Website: apple
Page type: address-validator
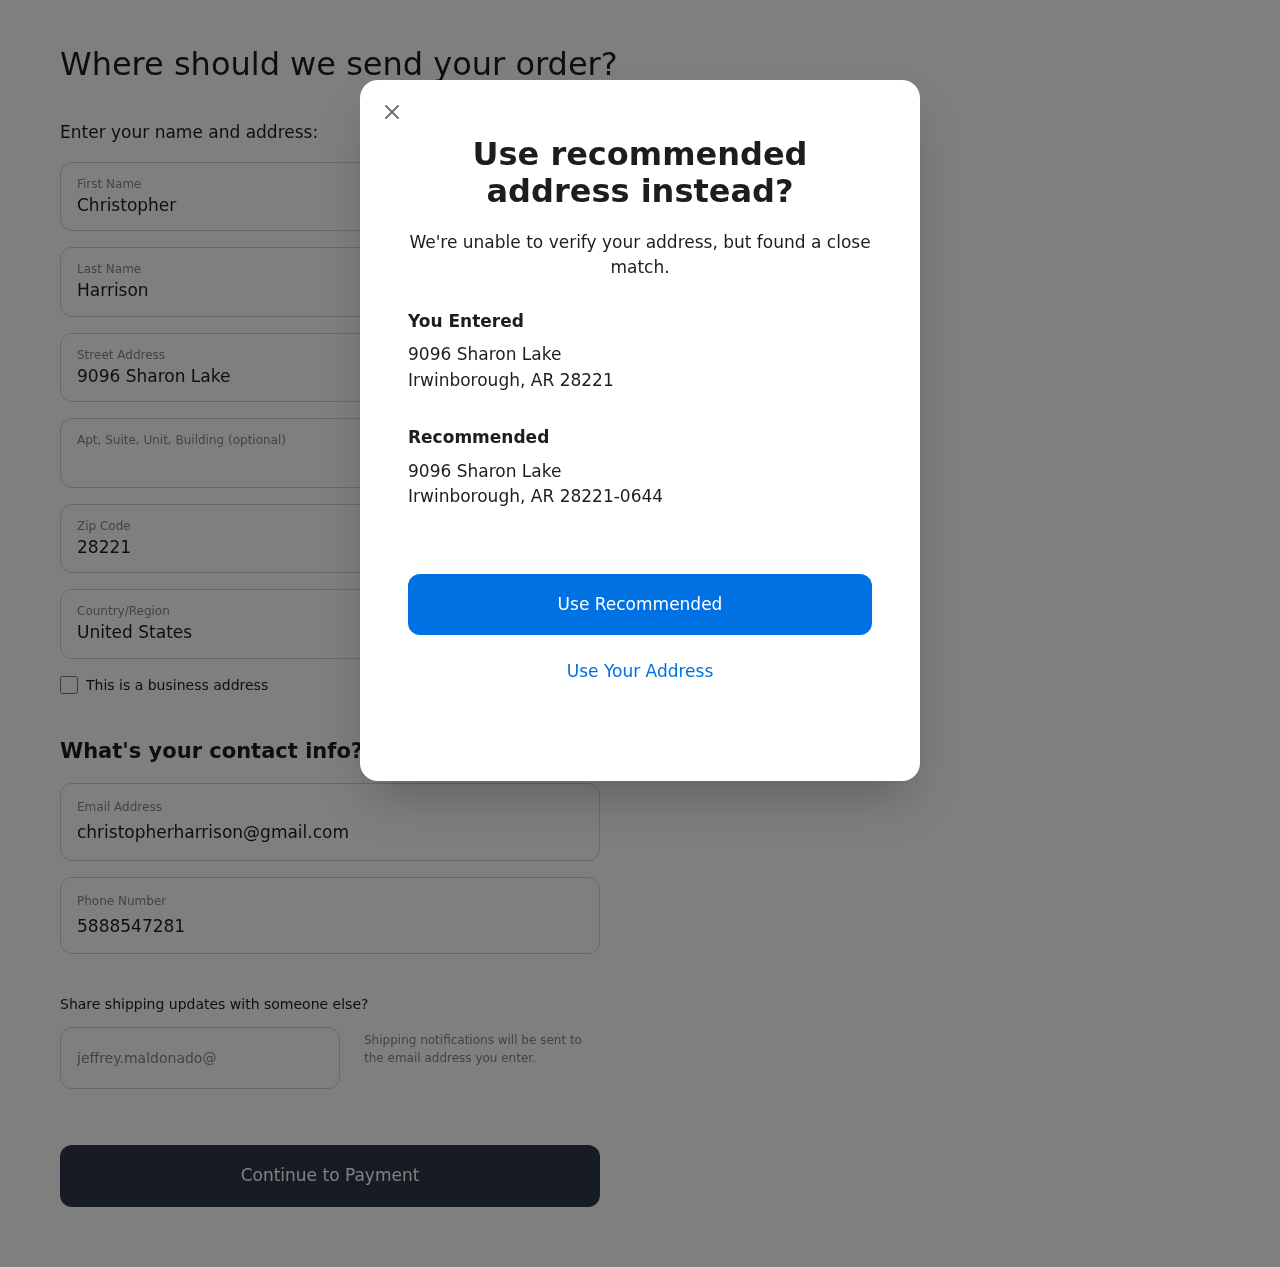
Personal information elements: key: PII_CITY
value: Irwinborough
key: PII_COUNTRY
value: United States
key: PII_EMAIL
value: christopherharrison@gmail.com
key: PII_FIRSTNAME
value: Christopher
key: PII_GIFT_EMAIL
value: jeffrey.maldonado@hotmail.com
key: PII_LASTNAME
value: Harrison
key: PII_PHONE
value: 5888547281
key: PII_POSTCODE
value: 28221
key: PII_POSTCODE_FULL
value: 28221-0644
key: PII_STATE_ABBR
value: AR
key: PII_STREET
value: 9096 Sharon Lake
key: PII_CITY2
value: Irwinborough
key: PII_STATE_ABBR2
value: AR